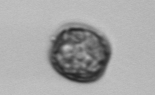
Label: Thalassiosira